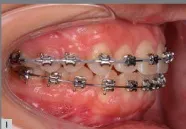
G-L) Completion of maxillary molar distalization.
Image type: medical_photograph (oral_photograph)